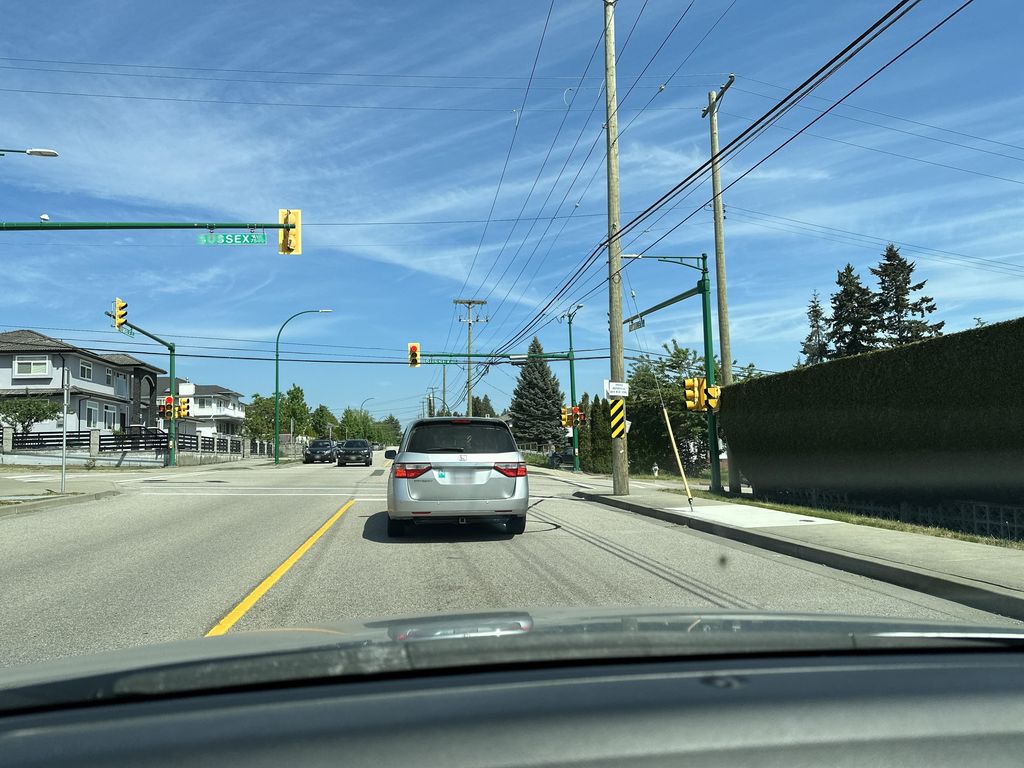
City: vancouver